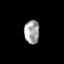
Tissue: skin
Cell type: Epithelial cells
Senescence score: 0.2783
Nuclear area (px): 352
Mean DAPI intensity: 161.42